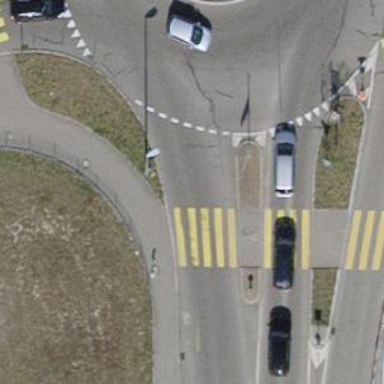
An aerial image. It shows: Traffic calming island.